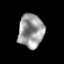
Tissue: prostate
Cell type: Myeloid cells
Senescence score: 0.2505
Nuclear area (px): 835
Mean DAPI intensity: 154.743